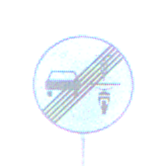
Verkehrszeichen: EndeVerbotUeberholenEinspurigeFahrzeuge
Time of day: SunriseSunset
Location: Outdoor (RoadRail)
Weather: PartlyCloudy
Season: NotSpecified
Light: Natural